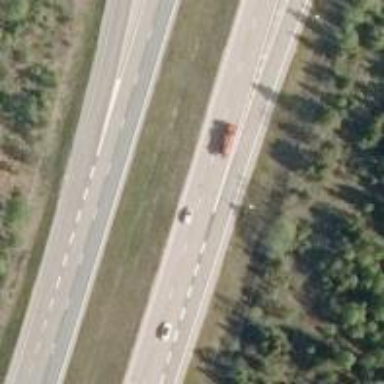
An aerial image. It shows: Asphalt motorway.